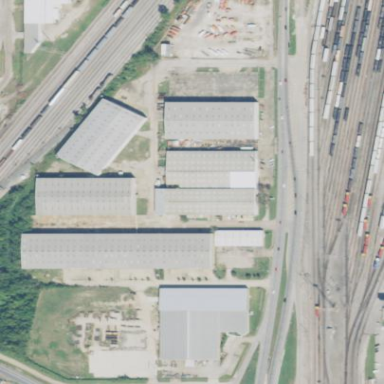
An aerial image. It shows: Industrial area.